Question: I am running Visual Studio 2012 (administrator) in Windows 8. I am unable to add an existing folder using Solution Explorer. I also can't drag the folder from File Explorer into the Solution Explorer. I get the invalid target drop icon.
The only way I know is to add the folders by Add - "New Folder" and creating the folders manually.
Why am I am having these issues?

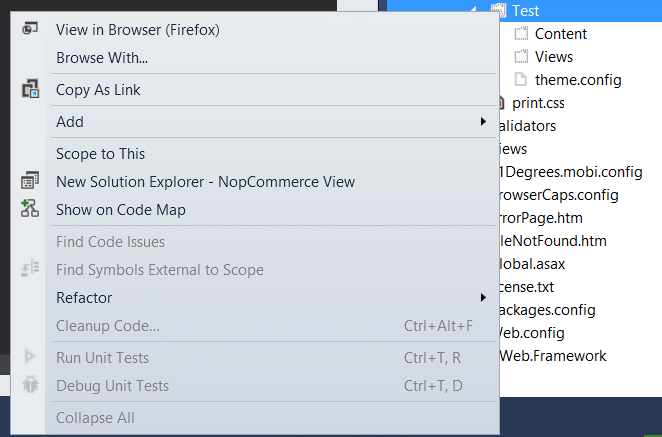
Answer: "Include in Project" shows up for files only not folders. When files are includes, their folders get included.